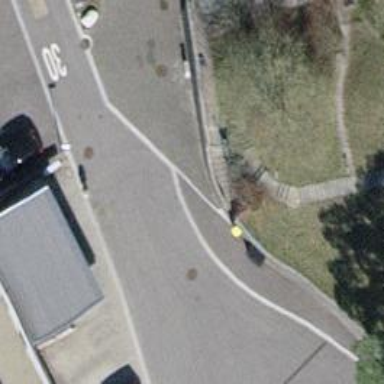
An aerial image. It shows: Post box is visible.